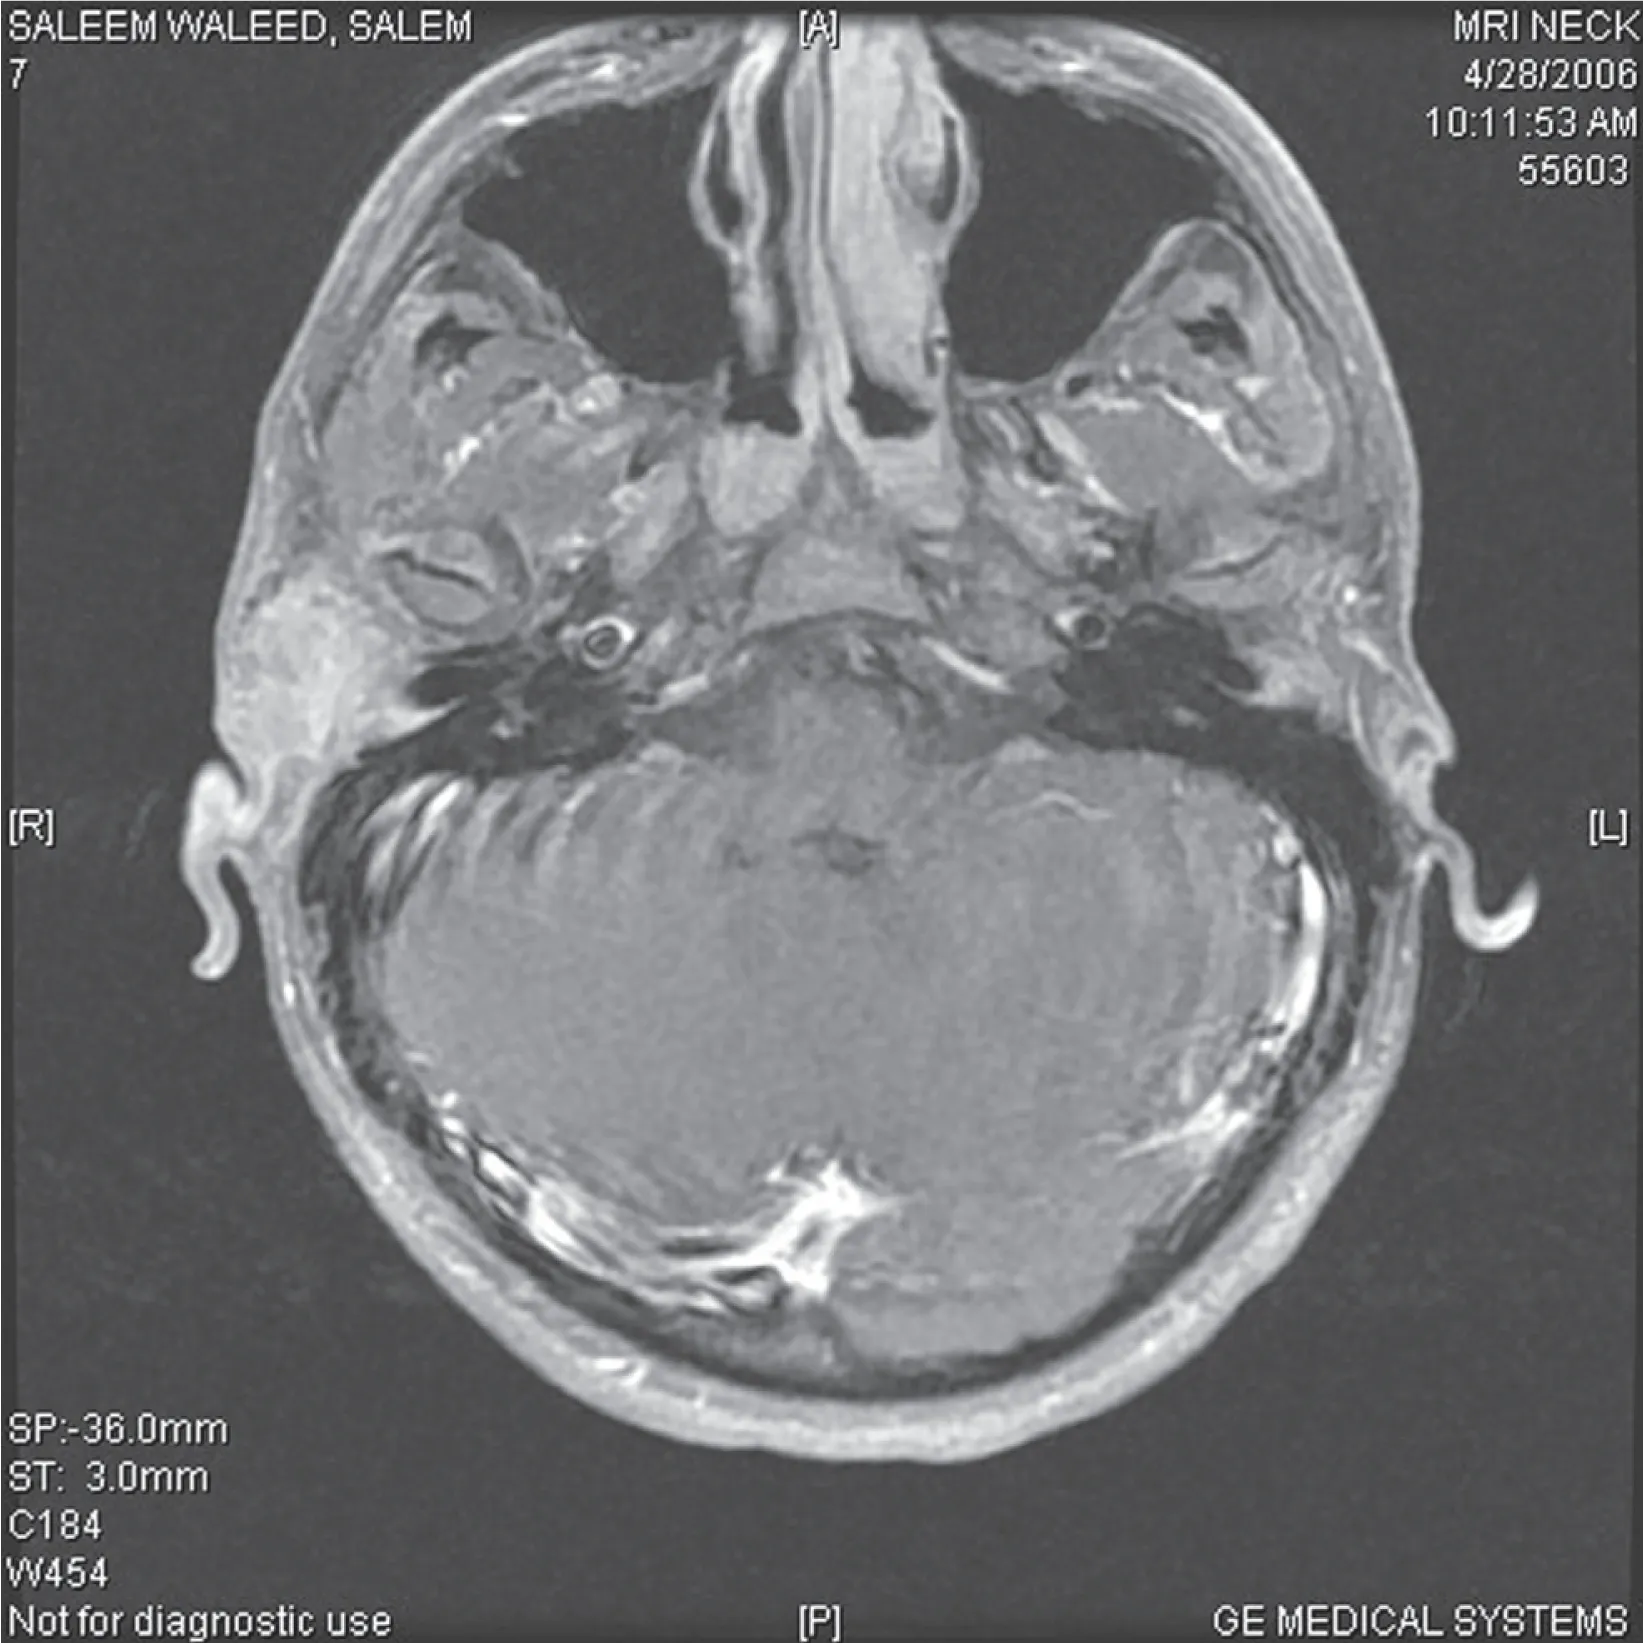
MRI study showed a 3.25 x 2.25 x 4.5 cm mass extending to the Masseter muscle and petrous bone medially, the cartilaginous part of the external auditory meatus posteriorly and the upper border of the right parotid gland inferiorly.
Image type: radiology (mri)